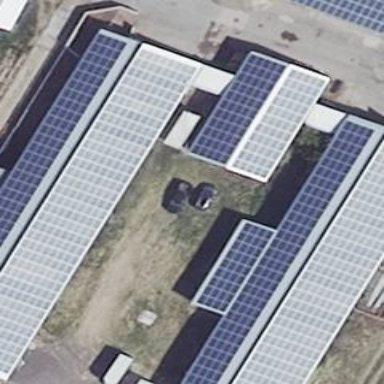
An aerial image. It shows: Building equipped with small solar photovoltaic panel for generating electricity.